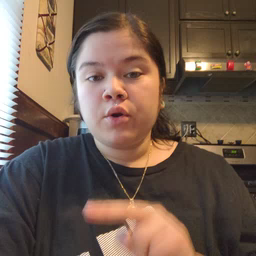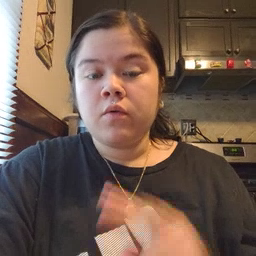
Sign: fall